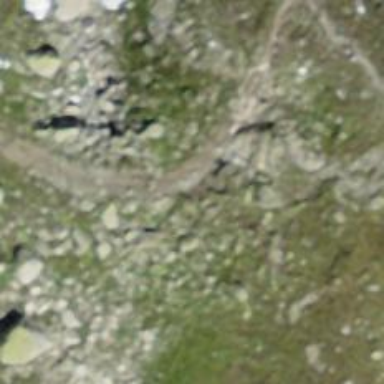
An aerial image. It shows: Rocky path.